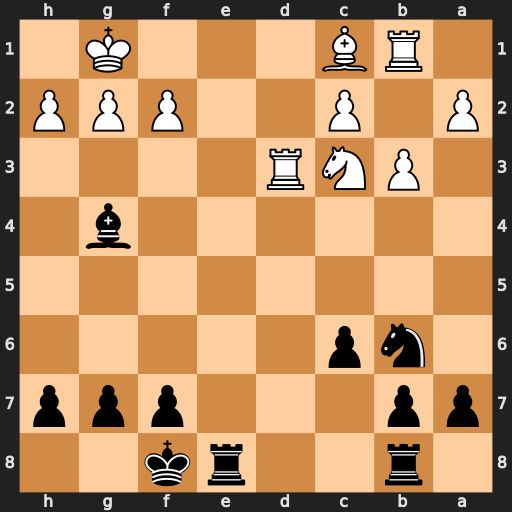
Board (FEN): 1r2rk2/pp3ppp/1np5/8/6b1/1PNR4/P1P2PPP/1RB3K1
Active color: b
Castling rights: -
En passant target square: -
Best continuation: Re1#